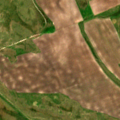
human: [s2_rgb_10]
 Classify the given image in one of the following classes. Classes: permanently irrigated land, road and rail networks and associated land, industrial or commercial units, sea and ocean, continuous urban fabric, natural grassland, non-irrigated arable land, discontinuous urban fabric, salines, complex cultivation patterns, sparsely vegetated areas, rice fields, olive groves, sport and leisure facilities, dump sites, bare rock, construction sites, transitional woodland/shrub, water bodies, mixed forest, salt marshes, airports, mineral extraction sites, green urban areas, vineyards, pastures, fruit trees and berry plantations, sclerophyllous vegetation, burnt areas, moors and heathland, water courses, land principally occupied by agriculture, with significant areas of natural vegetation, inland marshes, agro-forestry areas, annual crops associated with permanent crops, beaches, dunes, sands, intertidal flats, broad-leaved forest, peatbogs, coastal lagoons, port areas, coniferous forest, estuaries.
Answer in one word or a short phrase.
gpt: non-irrigated arable land, pastures